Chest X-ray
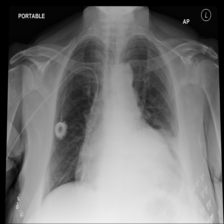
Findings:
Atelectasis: negative
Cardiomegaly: negative
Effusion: negative
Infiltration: negative
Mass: negative
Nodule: negative
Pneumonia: negative
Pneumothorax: negative
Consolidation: negative
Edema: negative
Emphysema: negative
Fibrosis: negative
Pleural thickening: negative
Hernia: negative